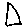
Label: triangle